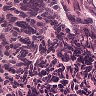
Metastatic tissue present: no